Question:
I'm trying to click on OK Button using selenium, cant find the elememt.
'''
objBrowser.findElement(By.xpath("//button[contains(text(), 'OK')]")).click();
'''
OK button Inspect element code as below
'''
<button class="ui-button ui-widget ui-state-default ui-corner-all ui-button-text-only" role="button" aria-disabled="false" jQuery15109548211953493255="16">
<span class="ui-button-text"> Text - OK
'''
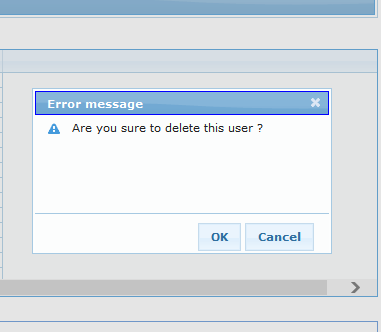
Answer: 'text()' only selects text child nodes under the current context node ('button'). There is no text node that contains OK in 'button'.
You need most likely:
'''
By.xpath("//button[contains(span/text(), 'OK')]")
'''
If the element is not immediately visible or clickable, you need to wait for it. This is usually done with a WebdriverWait:
'''
WebDriverWait wait = new WebDriverWait(webDriver, 3); // 3 seconds at most
wait.until(ExpectedConditions.visibilityOfElementLocated(By.xpath(...));
'''